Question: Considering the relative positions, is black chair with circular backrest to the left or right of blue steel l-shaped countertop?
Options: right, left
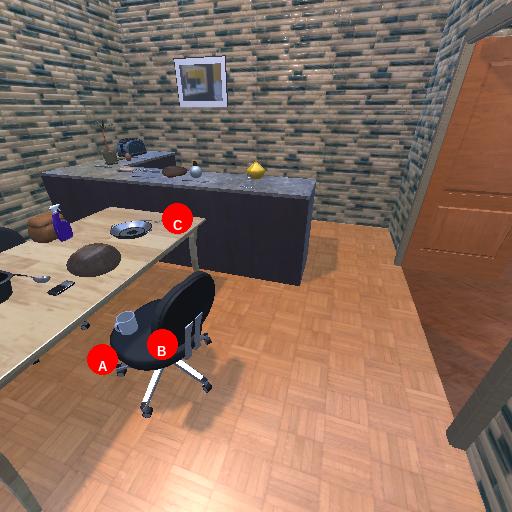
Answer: right